抛物线 \(C: y^2 = 8x\) 的焦点为 \(F\)，准线为 \(l\)，点 \(P\) 是准线 \(l\) 上的动点，若点 \(A\) 在抛物线 \(C\) 上，且 \(|AF| = 10\)，则 \(|PA| + |PO|\)（\(O\) 为坐标原点）的最小值为 \underline{\hspace{8cm}}。
【解答】
【答案】\(\boldsymbol{4\sqrt{13}}\)
【分析】由题意结合抛物线的定义求出 \(A(8,8)\)，设点 \(O\) 关于直线 \(x = -2\) 对称点为 \(D(-4,0)\)，则 \(|PA| + |PO| = |PA| + |PD| \geq |AD|\)，从而可求出 \(|PA| + |PO|\) 的最小值。
【详解】
由 \(C: y^2 = 8x\)，得 \(p = 4\)，所以 \(F(2,0)\)，准线 \(l\) 为 \(x = -2\)。
不妨设点 \(A\) 在第一象限，过 \(A\) 作 \(AB \perp l\) 于 \(B\)，则 \(|AF| = |AB| = x_A + 2 = 10\)，得 \(x_A = 8\)，
则 \(y_A^2 = 8 \times 8\)，得 \(y_A = 8\)，所以 \(A(8,8)\)。
设点 \(O\) 关于直线 \(x = -2\) 对称点为 \(D(-4,0)\)，则 \(|PO| = |PD|\)，
所以
\[
\begin{aligned}
|PA| + |PO| &= |PA| + |PD| \geq |AD| = \sqrt{(8 + 4)^2 + 8^2} = \sqrt{208} = 4\sqrt{13},
\end{aligned}
\]
当且仅当 \(A, P, D\) 三点共线时取等号，
所以 \(|PA| + |PO|\) 的最小值为 \(4\sqrt{13}\)。
故答案为：\(\boldsymbol{4\sqrt{13}}\)

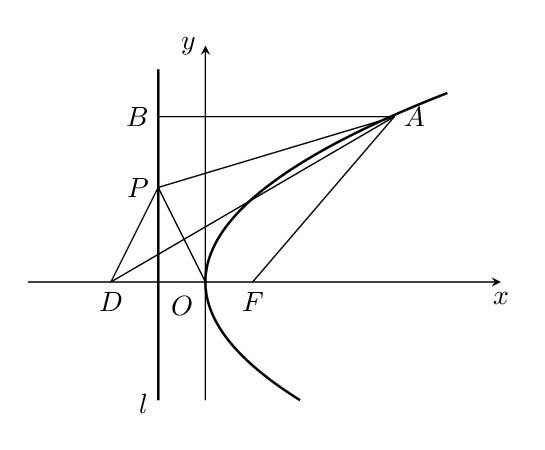